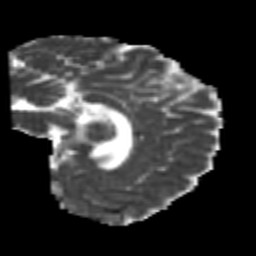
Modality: MD
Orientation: sagittal
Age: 24
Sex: female
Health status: healthy
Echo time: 0.074 s